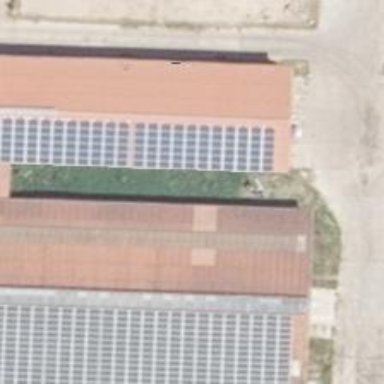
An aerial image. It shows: Solar photovoltaic panel generator producing electricity in small installation.